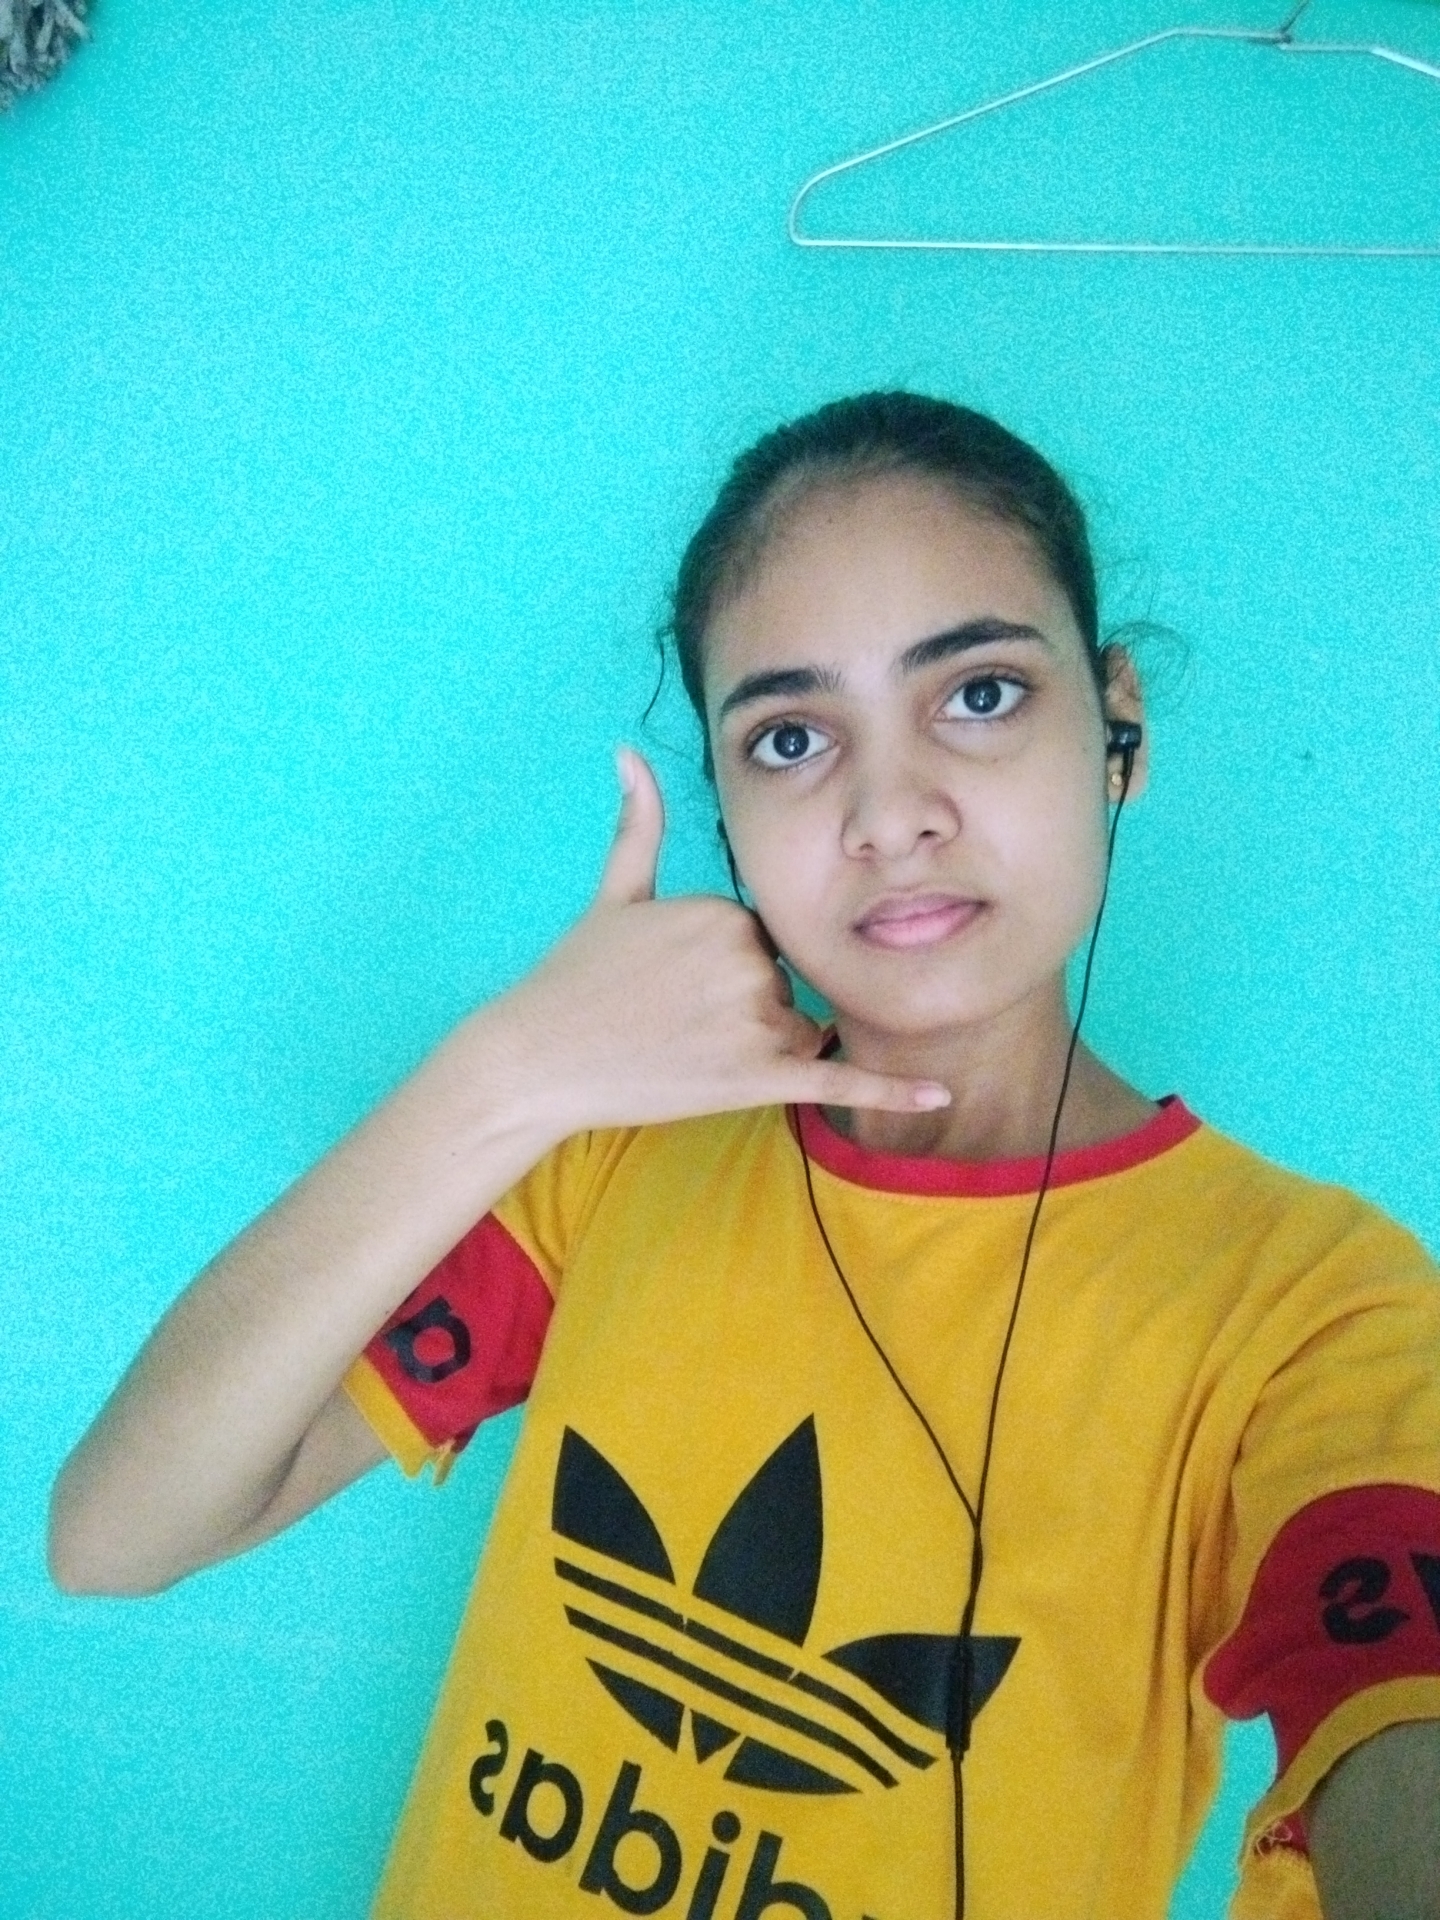
Label: noise